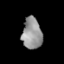
Tissue: lung
Cell type: Epithelial cells
Senescence score: 0.2358
Nuclear area (px): 606
Mean DAPI intensity: 149.317